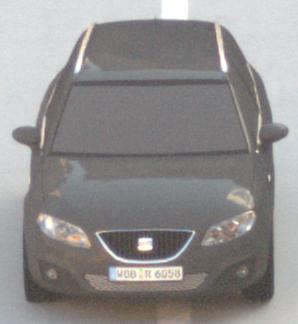
Make: SEAT
Model: Exeo ST 1.6
Detailed model: Exeo (3R) ST
Model produced from: 2010/05
Model produced until: 2010/08
Doors: 5
Color: gray
Road condition: dry road
Daytime: sunrise or sunset
Contrast: low contrast